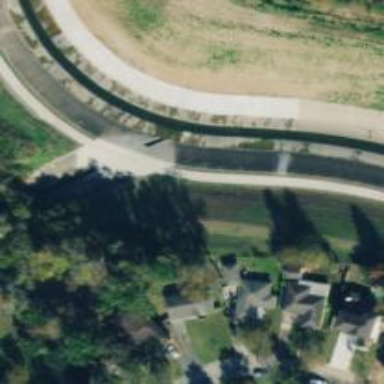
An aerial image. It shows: Culvert tunnel.